The image is a continuous-wavelet scalogram (time versus scale) of a rotating-machine vibration signal. Diagnose the rotating machine from this image, choosing from: normal, misalignment, unbalance, looseness.
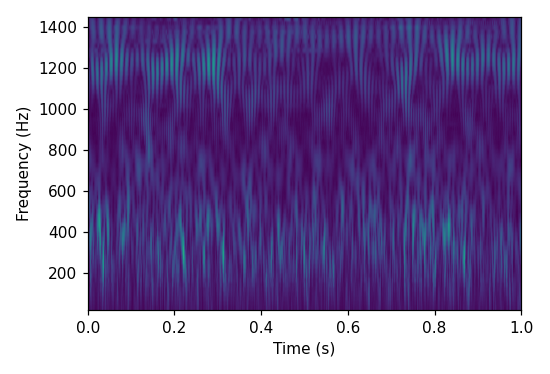
Answer: misalignment